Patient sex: F
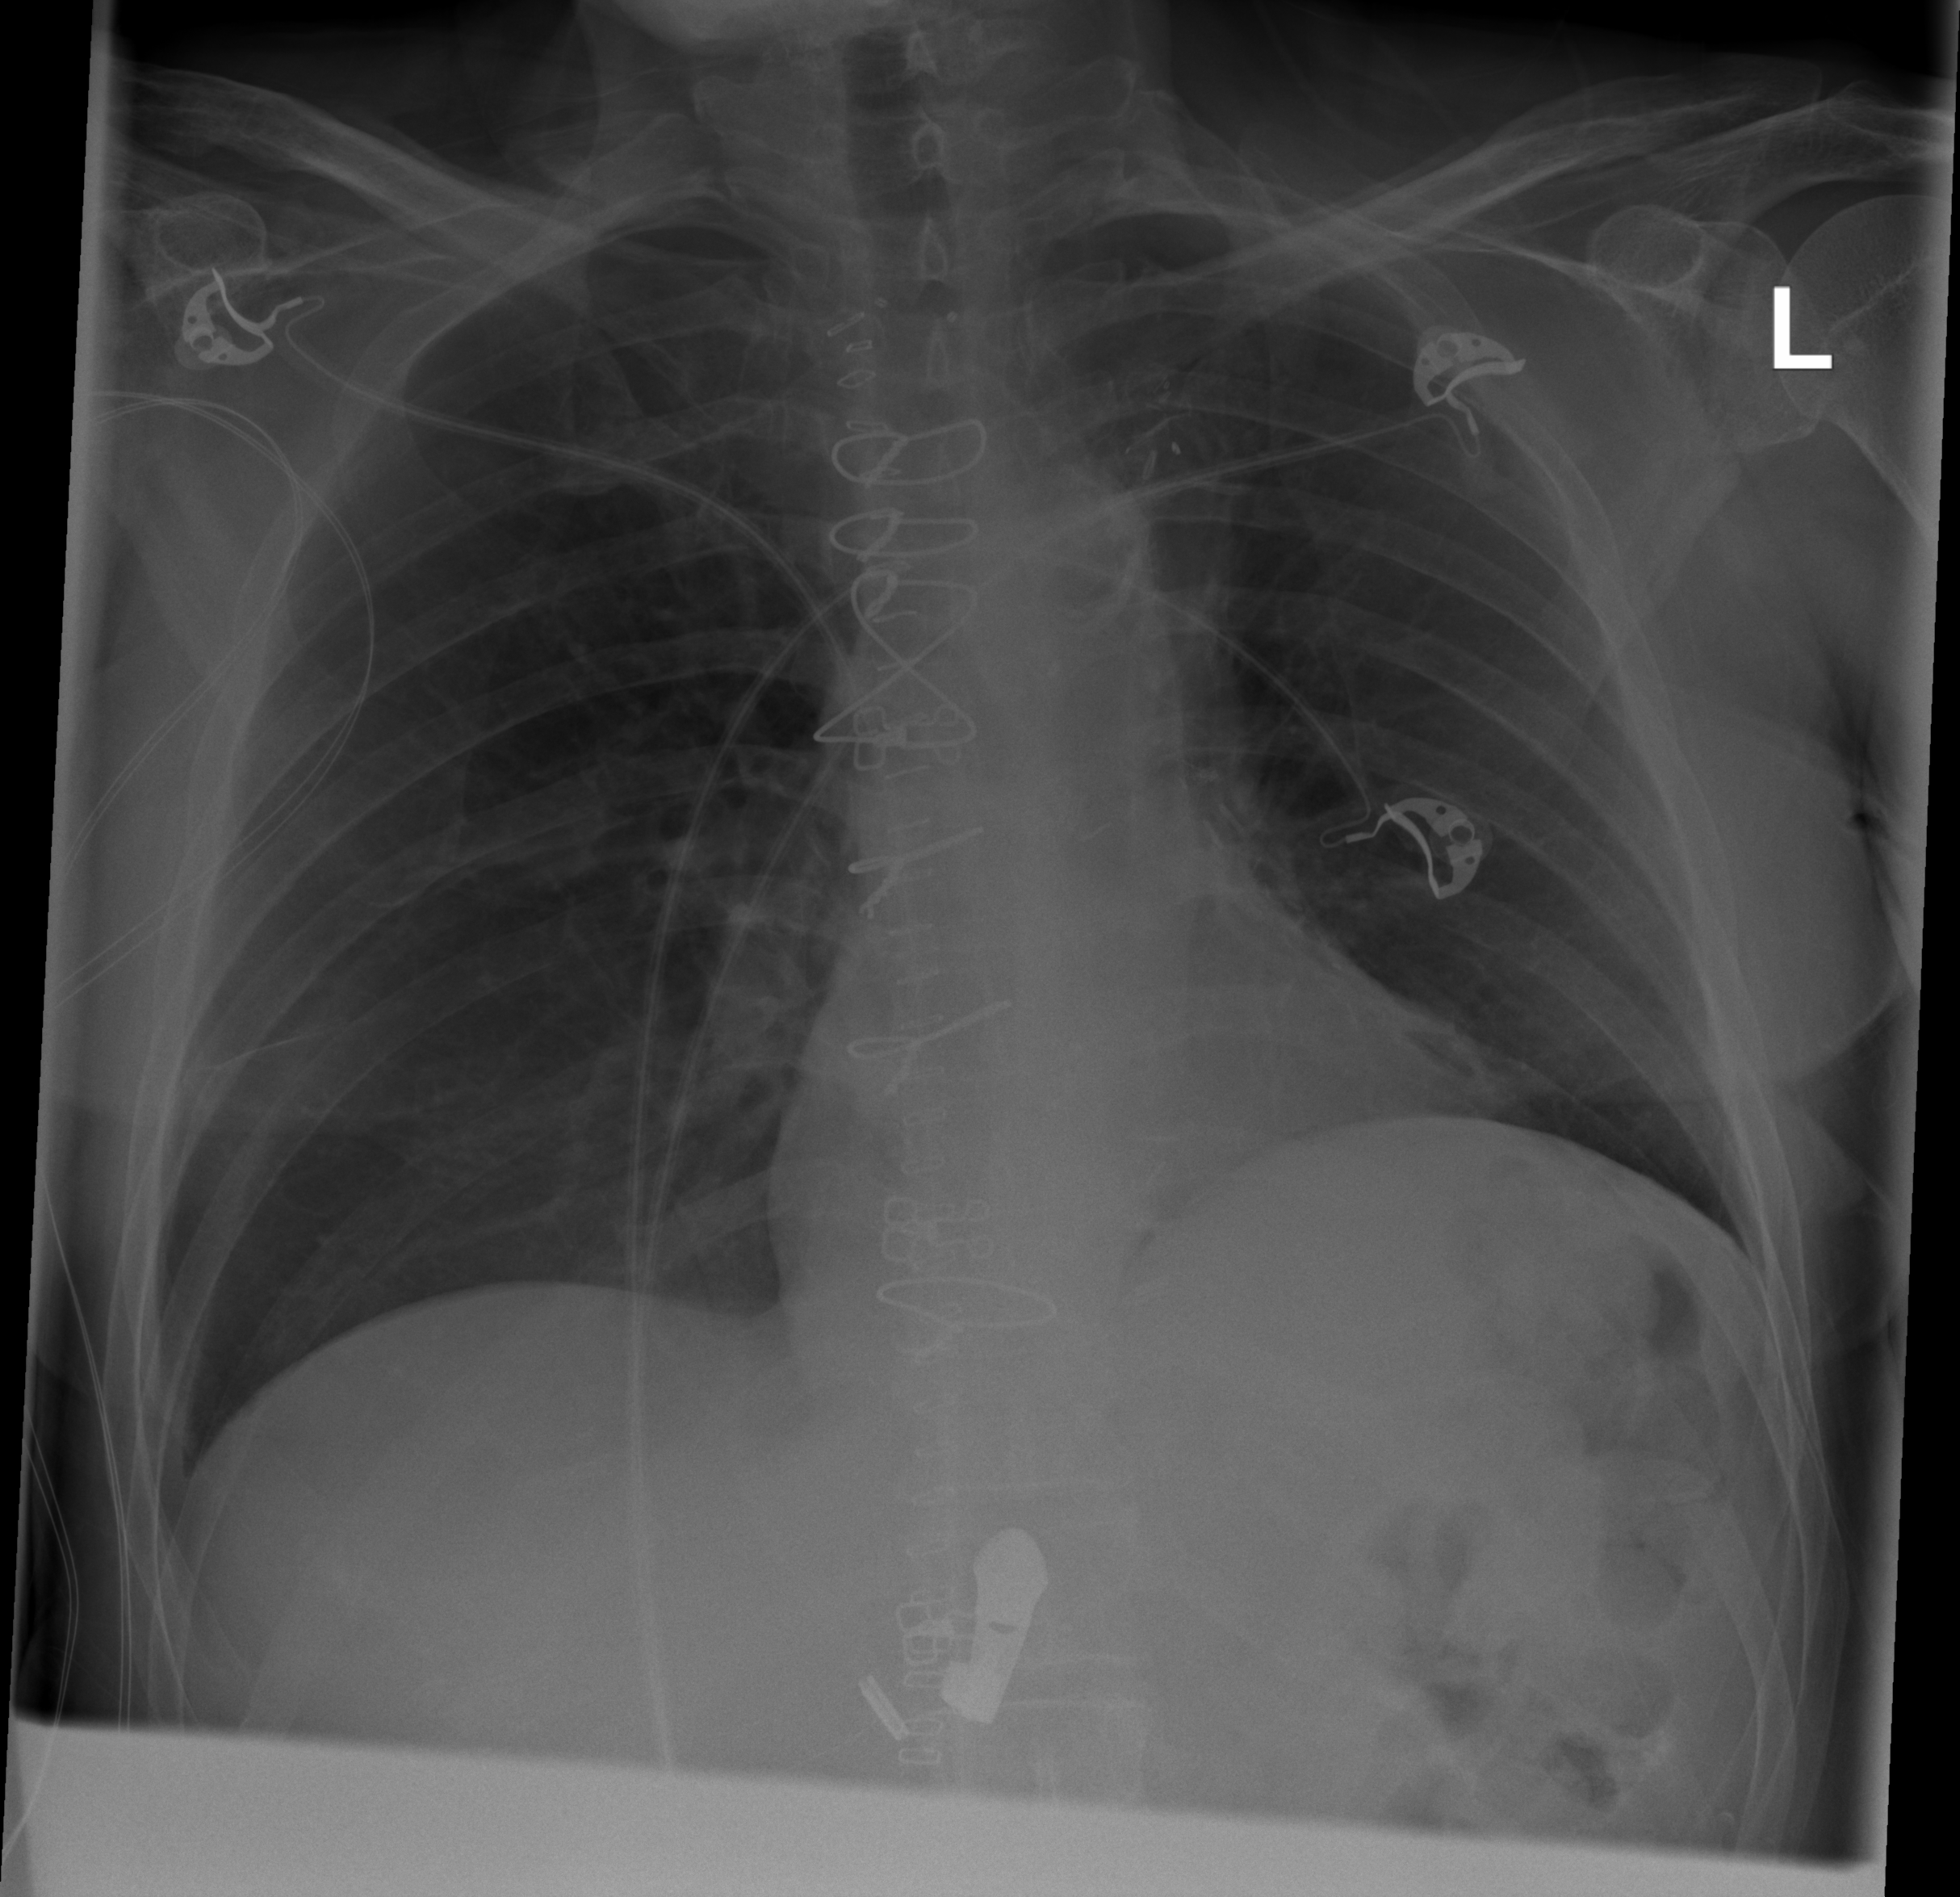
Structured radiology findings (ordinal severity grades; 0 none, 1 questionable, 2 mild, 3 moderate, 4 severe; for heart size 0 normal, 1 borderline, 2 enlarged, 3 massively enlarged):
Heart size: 0
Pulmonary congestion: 0
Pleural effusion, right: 2
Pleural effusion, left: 0
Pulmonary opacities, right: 0
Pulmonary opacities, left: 0
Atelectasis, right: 2
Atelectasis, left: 0